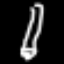
Label: pencil